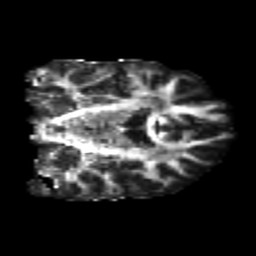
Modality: FA
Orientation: coronal
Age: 24
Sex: male
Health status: healthy
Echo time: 0.074 s